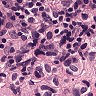
Metastatic tissue present: yes